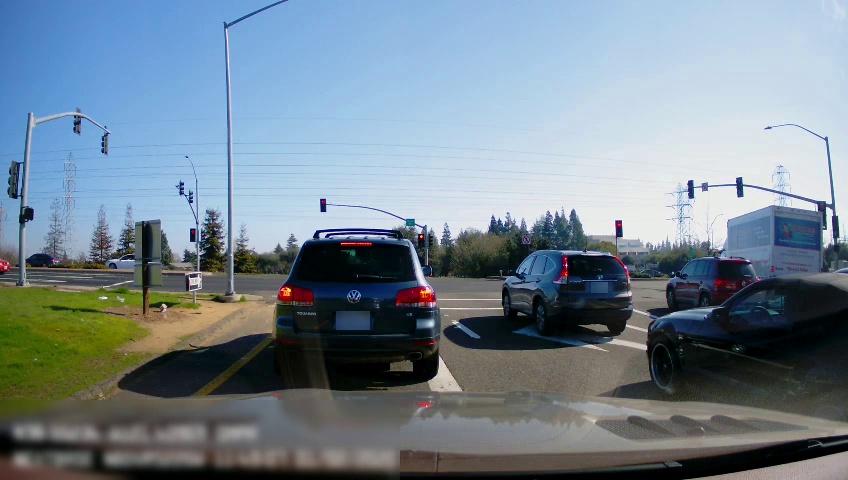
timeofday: Day
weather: Sunny
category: Drivable Space
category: Vehicles | Car
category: Vehicles | SUV
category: Vehicles | Truck
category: Vehicles | Car
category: Vehicles | SUV
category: Vehicles | SUV
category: Vehicles | Car
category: Vehicles | Car
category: Vehicles | Car
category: Lanes | Current Lane
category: Lanes | Current Lane
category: Lanes | Alternate Lane
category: Lanes | Alternate Lane
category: Traffic | Lights
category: Traffic | Lights
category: Traffic | Lights
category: Traffic | Lights
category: Traffic | Lights
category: Traffic | Lights
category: Traffic | Lights
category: Traffic | Lights
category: Traffic | Lights
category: Traffic | Lights
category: Traffic | Signs
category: Traffic | Lights
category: Traffic | Lights
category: Traffic | Lights
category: Traffic | Lights